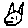
Label: cat